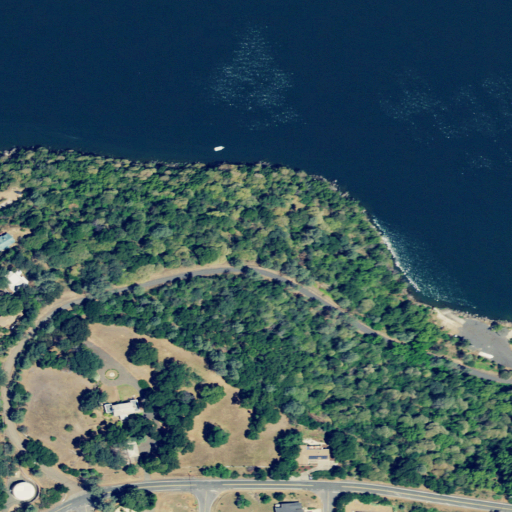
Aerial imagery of cape in California named Henderson Point containing open water, evergreen forest, open development, mixed forest, low intensity development, shrub, grassland, and medium intensity development